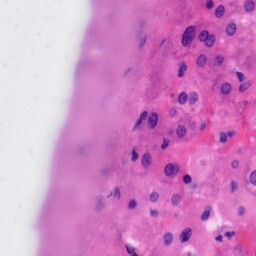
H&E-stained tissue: Liver